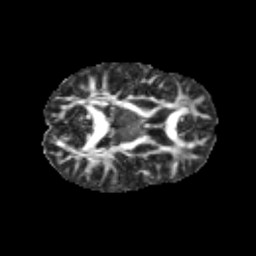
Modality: FA
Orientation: axial
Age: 11
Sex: male
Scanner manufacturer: siemens
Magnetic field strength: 3 T
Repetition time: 3.8 s
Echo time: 0.07 s